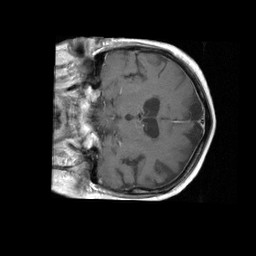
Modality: T1w
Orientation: coronal
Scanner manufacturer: siemens
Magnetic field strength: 1.5 T
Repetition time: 0.645 s
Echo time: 0.012 s